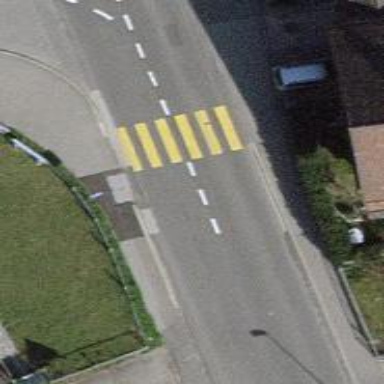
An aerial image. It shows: Marked crossing on footway.